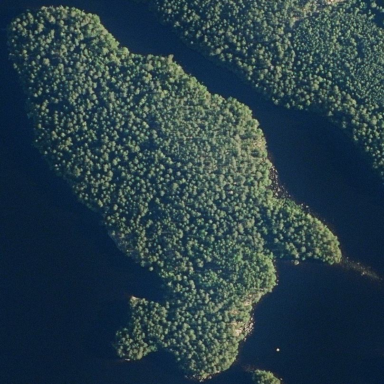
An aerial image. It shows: Island.